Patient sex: M
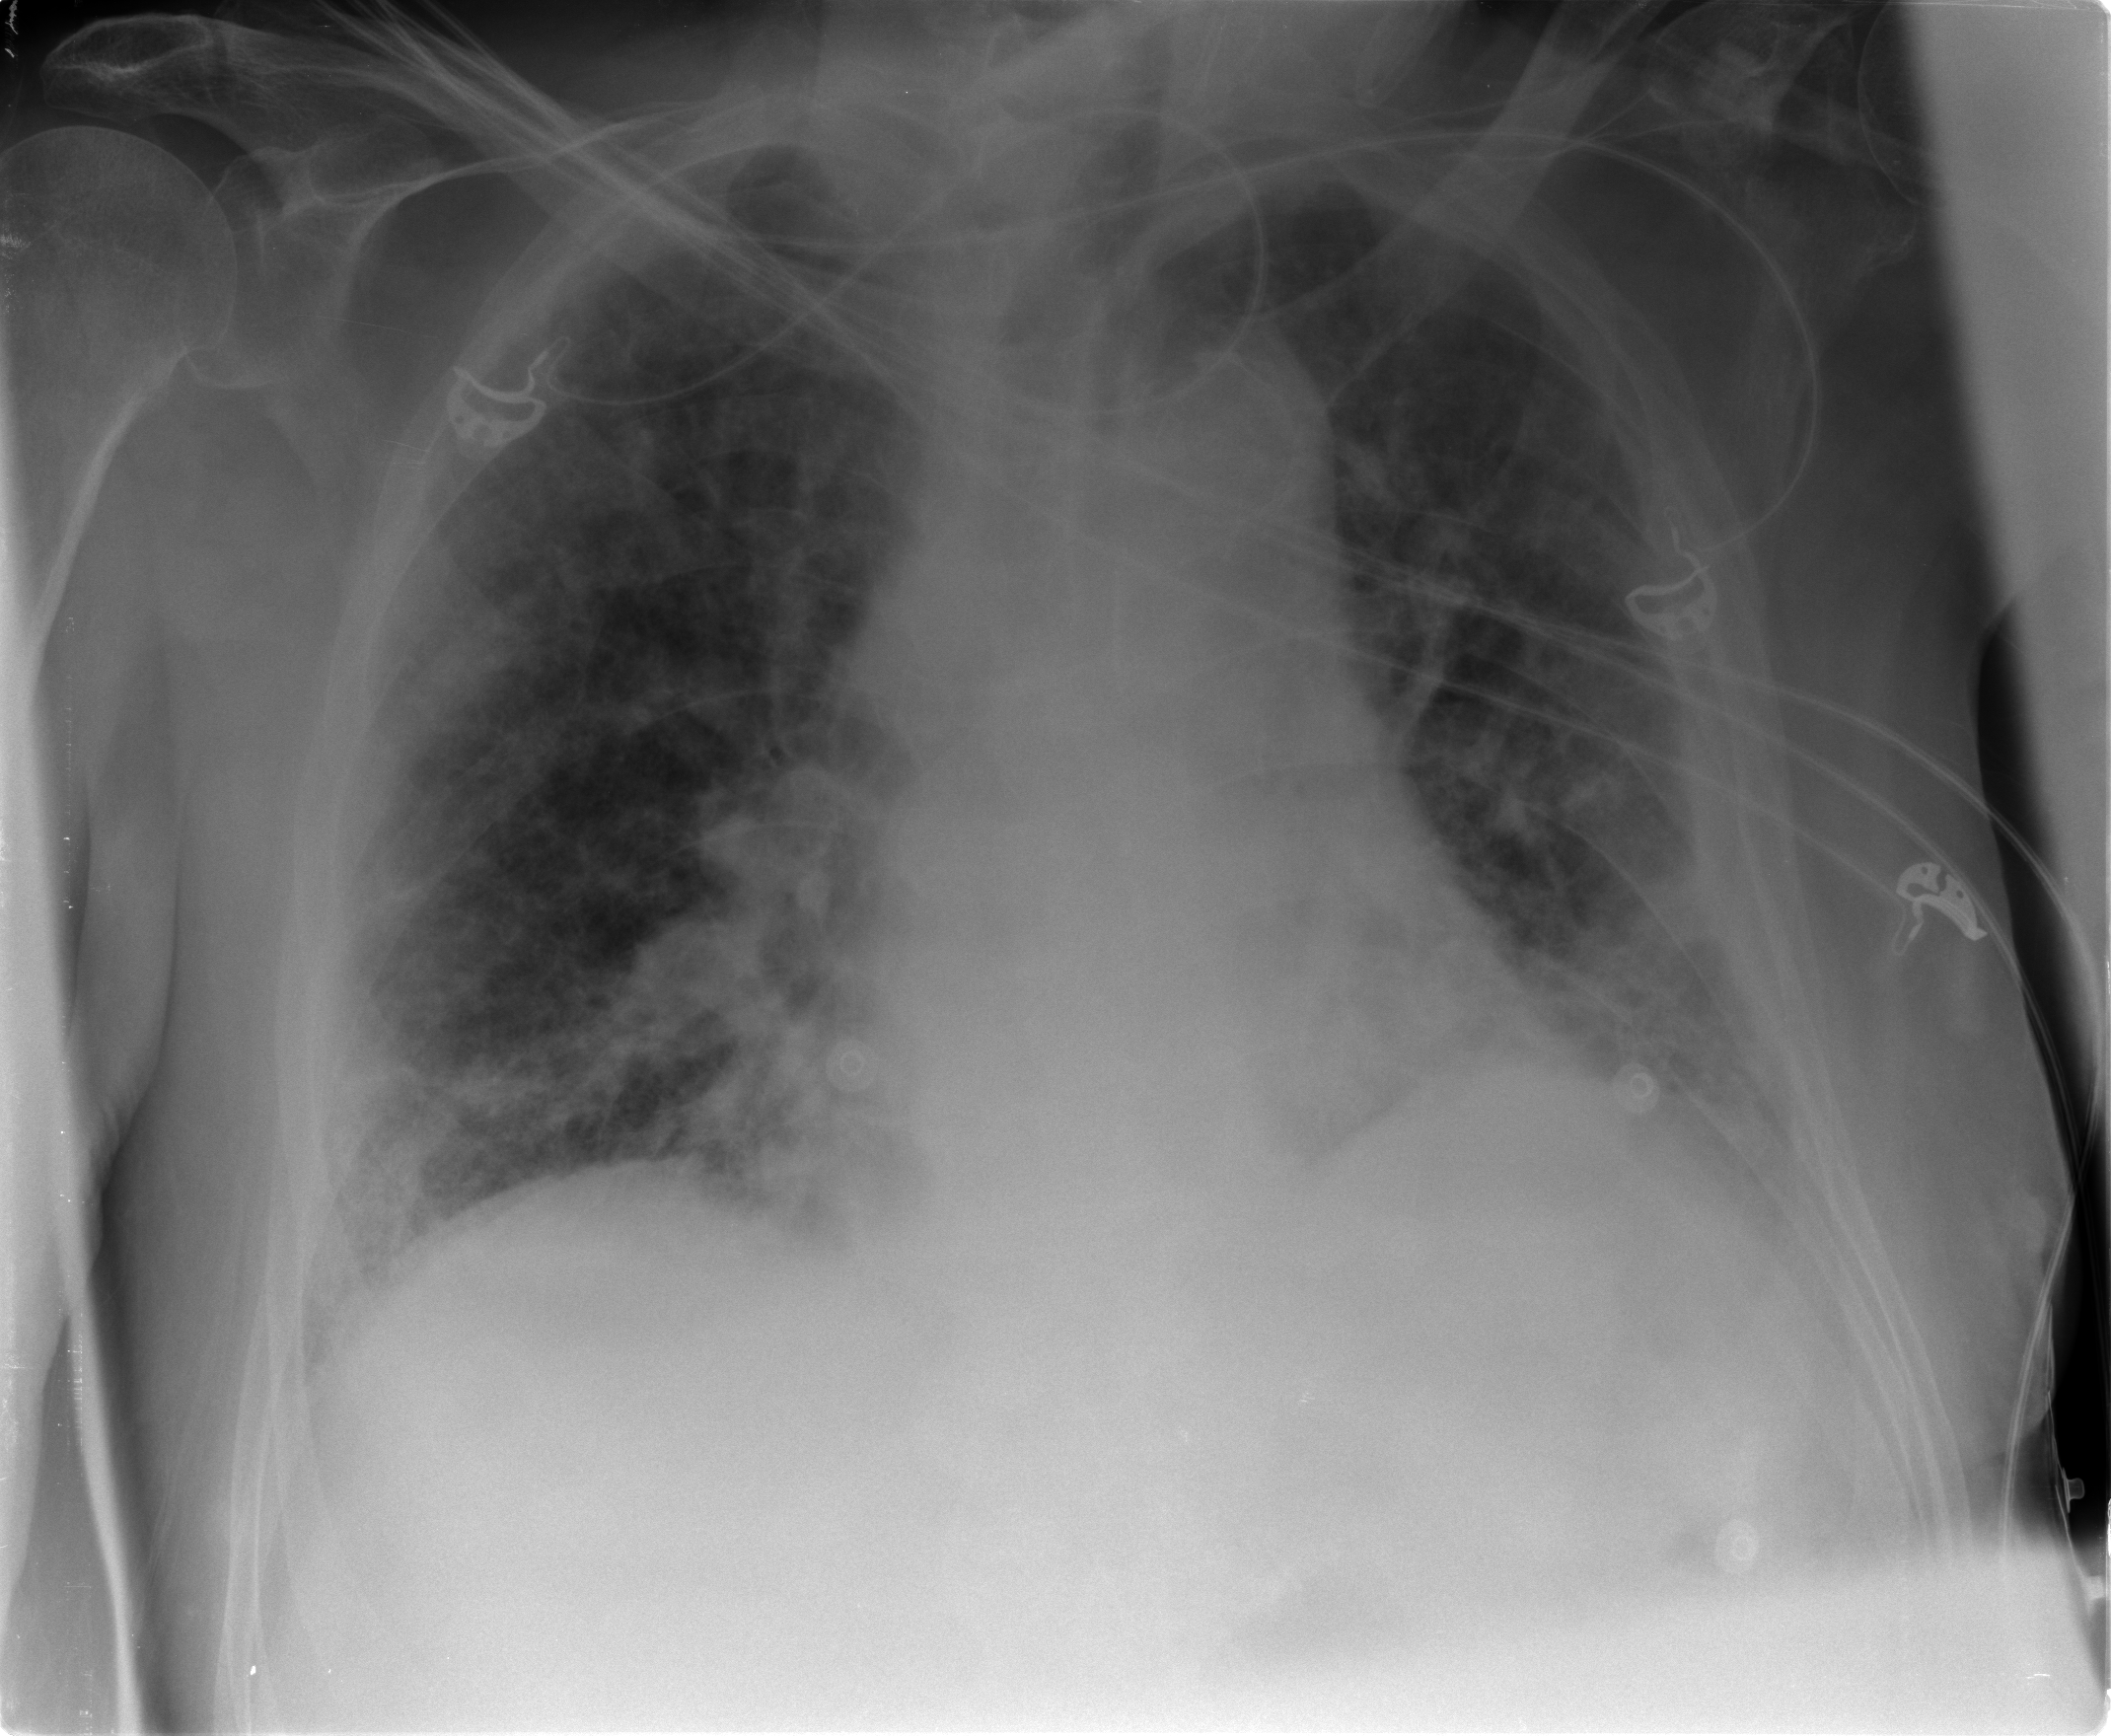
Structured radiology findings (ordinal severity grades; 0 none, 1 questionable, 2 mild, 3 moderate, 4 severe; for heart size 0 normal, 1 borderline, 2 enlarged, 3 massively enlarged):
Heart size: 1
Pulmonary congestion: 2
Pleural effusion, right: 0
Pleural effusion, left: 1
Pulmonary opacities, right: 3
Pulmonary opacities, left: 3
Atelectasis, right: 2
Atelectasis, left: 2